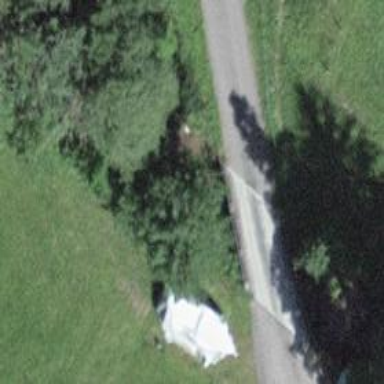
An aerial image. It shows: Culvert tunnel.